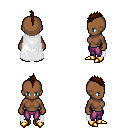
a pixel art fantasy rpg character, female body template, human, dark skin, white cape, magenta pants, brown mohawk hairstyle, gold boots, four views (front, back, left, right), 2x2 character sprite sheet, small pixel art, hard edges, no anti-aliasing